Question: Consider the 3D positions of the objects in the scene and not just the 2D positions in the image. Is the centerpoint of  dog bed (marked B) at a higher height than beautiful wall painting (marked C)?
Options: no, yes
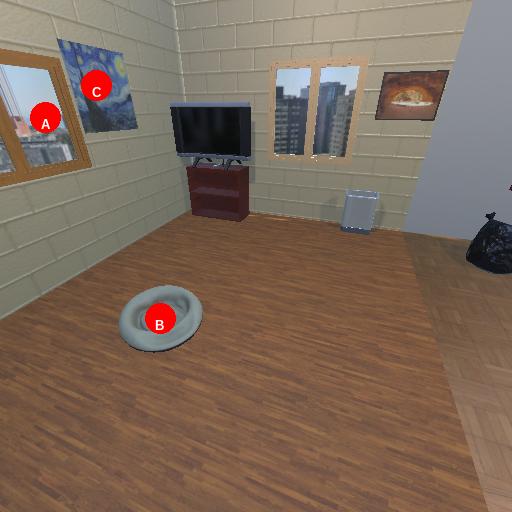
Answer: no